Question: I know there are a lot of post about this, but i've been looking to do this all day.
What i try to acheive here is to click on a row in a GridView, then bring the page to scroll to that position, like an anchor in html would do.
This, is my link that i'll use to scroll. I call a function in my js file. This is in my GridView.
'''
<asp:LinkButton runat="server" OnClientClick="window.scrollTo(0, GetPosition(this))" CommandName="select" ID="InkSelect" Text="SELECT" />
'''
Then, i call this function in my js file, linked like this, just in case:
'''
<script type="text/javascript" src="~js/monjs.js"></script>
'''
In monjs.js, here is the function:
'''
function GetPosition(element) {
var top = 0;
var e = document.getElementById(element);
while (e.offsetParent != undefined && e.offsetParent != null) {
top += e.offsetTop + (e.clientTop != null ? e.clientTop : 0);
e = e.offsetParent;
}
return top;}
'''
And Visual studio is highlighting this line:
'''
...... <a onclick="window.scrollTo(0, GetPosition(this));" .....
'''
I tried many other way to do this, registering a script in the vb file, hardcoding window.scrollTo(0,100) in the onclick attribute, i'm out of ideas.
I tried row.focus, don't mention this one.
Thanks.

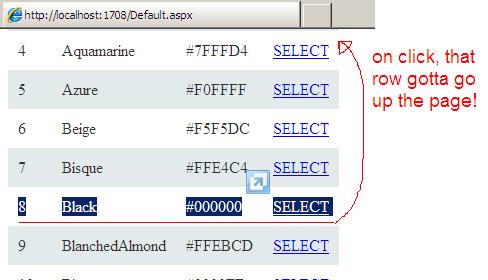
Answer: ok I managed to do something. AFter many many tries...
i used this in my aspx file:
'''
<asp:LinkButton runat="server" OnClientClick="return Move(this);" CommandName="select" ID="_row" Text="SELECT" />
'''
In my aspx.vb file, i used this in my page load function:
'''
Dim myScriptName As String = "MovePageScript"
If (Not ClientScript.IsClientScriptBlockRegistered(Page.GetType(), myScriptName)) Then
Dim myScript As New StringBuilder()
myScript.Append("<script type=""text/javascript""> function Move(element) {")
myScript.Append("var top = 0;")
myScript.Append("var e = typeof element === 'string' ? document.getElementById(element) : element;")
myScript.Append("while (e.offsetParent != undefined && e.offsetParent != null) {")
myScript.Append("top += e.offsetTop + (e.clientTop != null ? e.clientTop : 0);")
myScript.Append("e = e.offsetParent; }")
myScript.Append("window.scrollTo(0, top);")
myScript.Append("return false;")
myScript.Append("} </script>")
ClientScript.RegisterClientScriptBlock(Page.GetType(), myScriptName, myScript.ToString(), False)
End If
'''
And used this in my web.config file:
'''
<pages maintainScrollPositionOnPostBack="true">
'''
It cancels the selection of the row but at least it works... I'll have to check now if I can get this to work with Telerik's Ragrid XD